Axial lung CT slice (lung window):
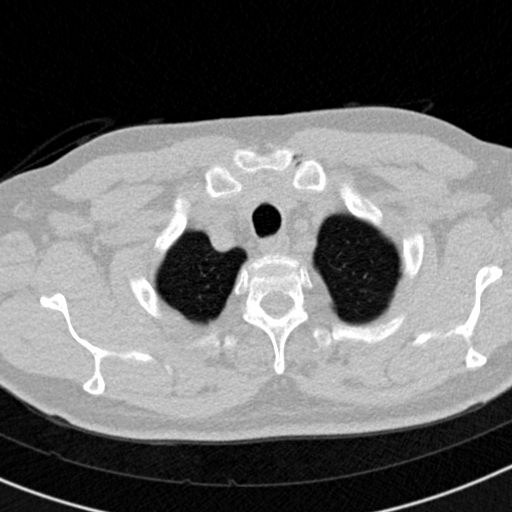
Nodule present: no